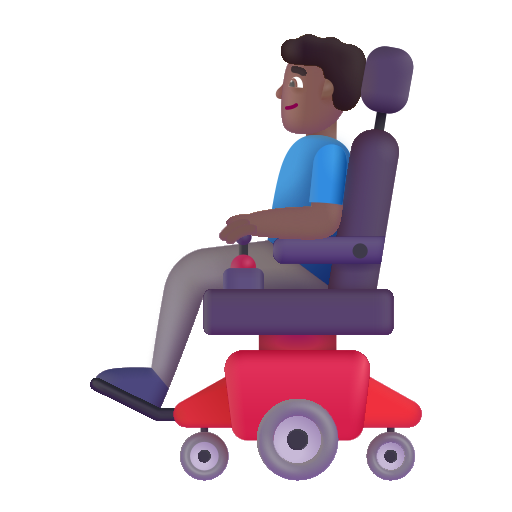
man in motorized wheelchair color  dark